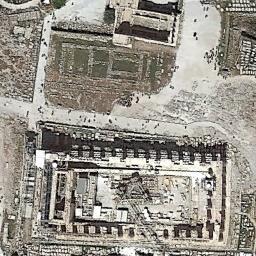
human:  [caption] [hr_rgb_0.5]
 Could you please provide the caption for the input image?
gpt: The palace is on the wasteland .

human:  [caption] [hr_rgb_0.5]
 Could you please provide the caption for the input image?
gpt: One side of the palace is lush woods and the other is a residential area .

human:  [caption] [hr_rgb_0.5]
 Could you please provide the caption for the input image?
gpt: Several buildings are beside the palace .

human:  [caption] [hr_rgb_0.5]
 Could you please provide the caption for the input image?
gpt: The palace is on the bare land .

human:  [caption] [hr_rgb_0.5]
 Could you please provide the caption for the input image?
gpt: There are many rocks around the palace .